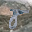
Label: 8